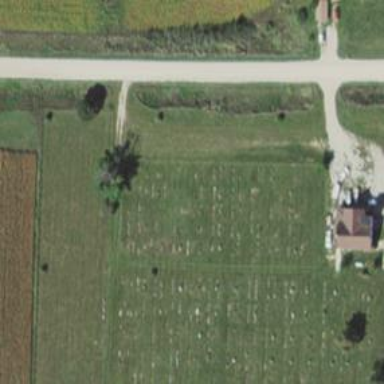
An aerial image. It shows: Cemetery.